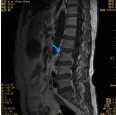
The patient's course, treatment, next-generation sequencing results, and imaging results. OR, objective response; PFS, progression-free survival; PR, partial response; SD, stable disease; IMRT, intensity-modulated radiotherapy; EGFR, epidermal growth factor receptor; 19Del, exon 19 deletion; PD, progressive disease.
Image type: radiology (mri)